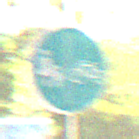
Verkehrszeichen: GetrennterRadUndGehwegRadwegRechts
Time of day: SunriseSunset
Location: Outdoor (Suburban)
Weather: Clear
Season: NotSpecified
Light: Natural